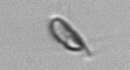
Label: Chrysochromulina